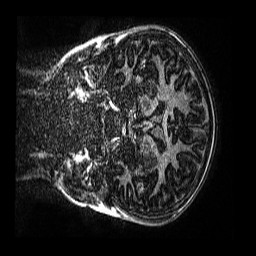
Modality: MP2RAGE
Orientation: coronal
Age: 11
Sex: male
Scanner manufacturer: siemens
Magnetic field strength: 3 T
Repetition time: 4 s
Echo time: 0.00299 s